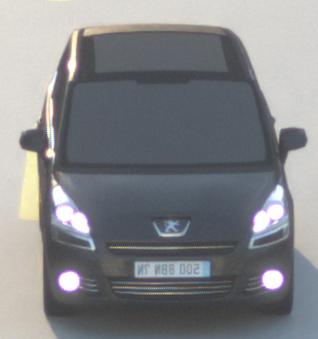
Make: Peugeot
Model: 5008 120 VTi
Detailed model: 5008 (I) Van
Model produced from: 2009/10
Model produced until: 2011/07
Doors: 5
Color: gray
Road condition: dry road
Daytime: sunrise or sunset
Contrast: medium contrast